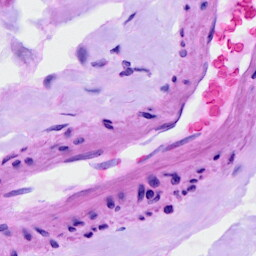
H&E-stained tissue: Ovarian